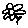
Label: flower